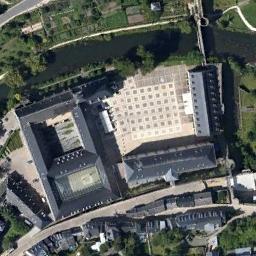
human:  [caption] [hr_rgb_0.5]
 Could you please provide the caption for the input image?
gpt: There are some trees near the palace .

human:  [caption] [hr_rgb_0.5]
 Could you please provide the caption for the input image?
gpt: The dark gray palace with courtyards is next to a river .

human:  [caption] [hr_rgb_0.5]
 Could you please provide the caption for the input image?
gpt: The palace is on the grass next to the water .

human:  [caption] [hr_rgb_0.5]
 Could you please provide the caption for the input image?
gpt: There is a wide road in front of the palace .

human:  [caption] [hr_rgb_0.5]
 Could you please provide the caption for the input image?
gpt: There are some green trees and a river beside the black palace .